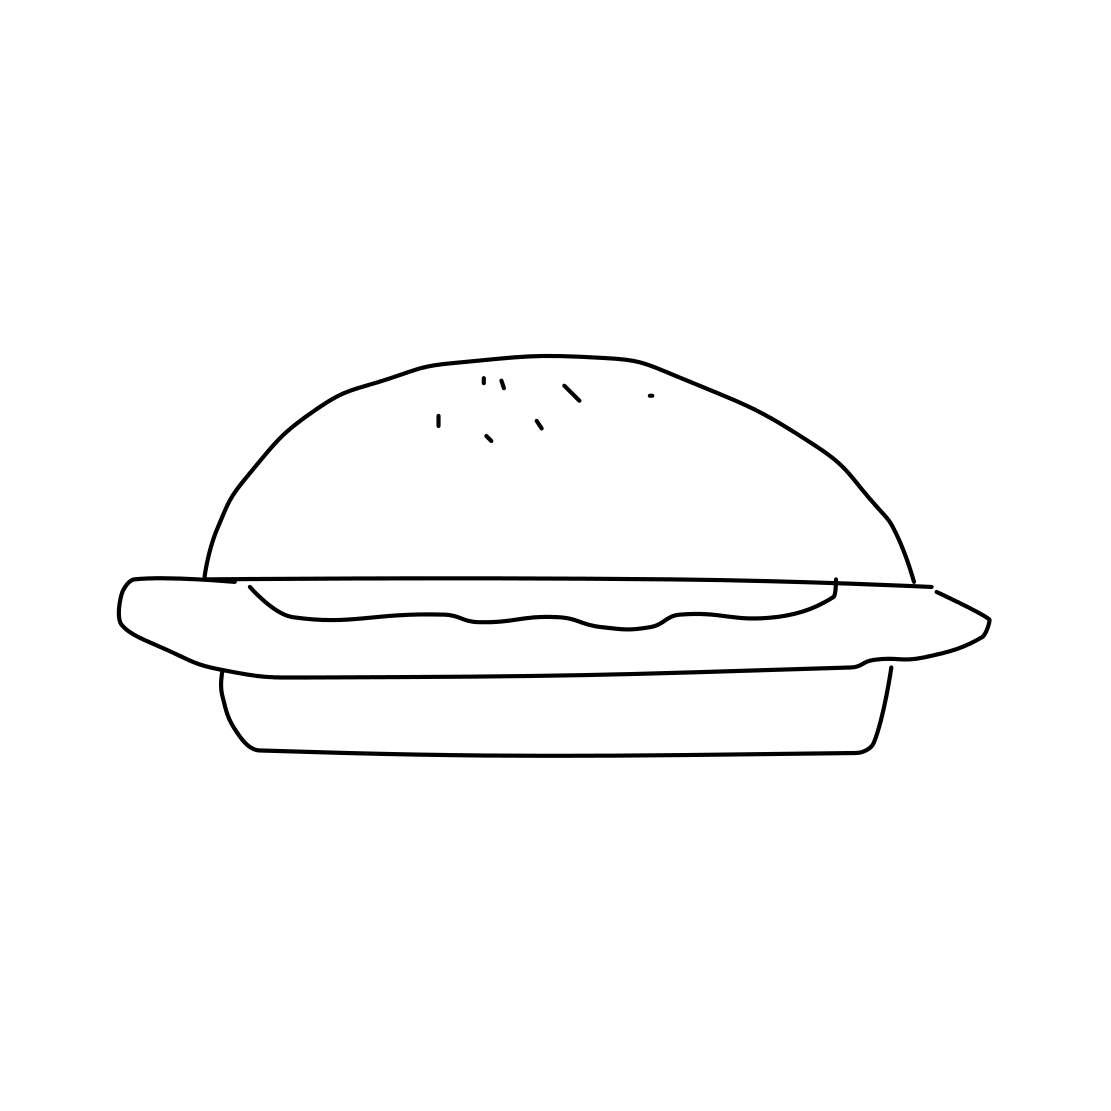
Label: hamburger